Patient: sex F, age 72
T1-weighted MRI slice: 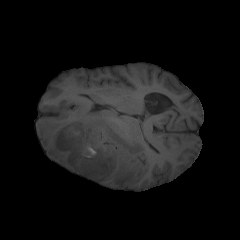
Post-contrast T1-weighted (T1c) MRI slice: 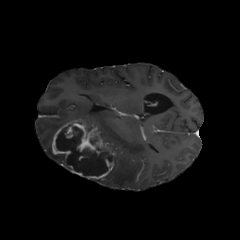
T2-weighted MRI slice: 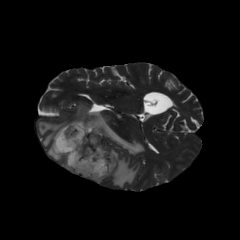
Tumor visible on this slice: yes
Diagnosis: Glioblastoma, IDH-wildtype
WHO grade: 4